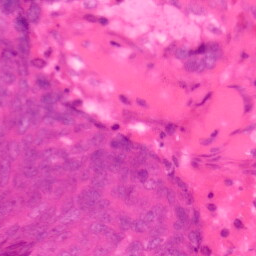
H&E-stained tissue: Colon